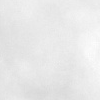
Atmospheric dust classification: dusty